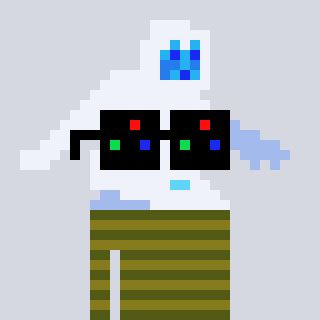
a pixel art character with square black sunglasses, a yeti-shaped head and a gunk-colored body on a cool background